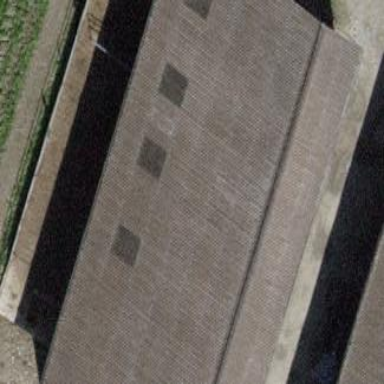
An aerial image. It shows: Barn.